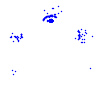
Particle: pion